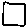
Label: square